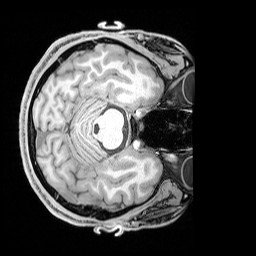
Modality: T1w
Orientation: axial
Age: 26
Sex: male
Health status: healthy
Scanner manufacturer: siemens
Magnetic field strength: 3 T
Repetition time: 1.65 s
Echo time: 0.00182 s